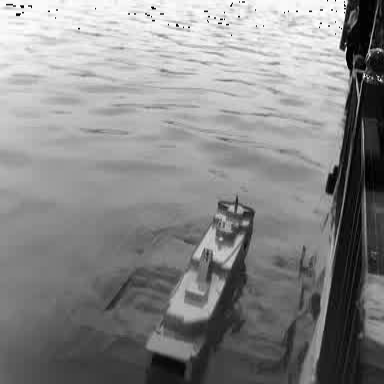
There is a container_ship in the infrared image.